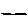
Label: line